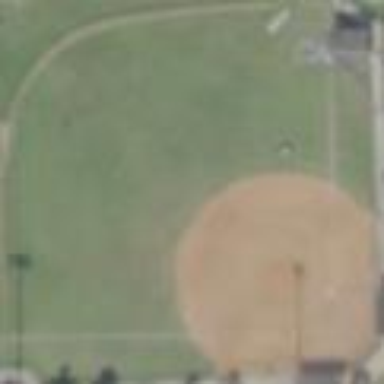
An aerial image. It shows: Baseball pitch for leisure land activities.